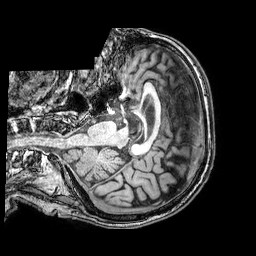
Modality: T1w
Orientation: axial
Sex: male
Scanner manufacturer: philips
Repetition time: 0.008113 s
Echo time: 0.00371 s